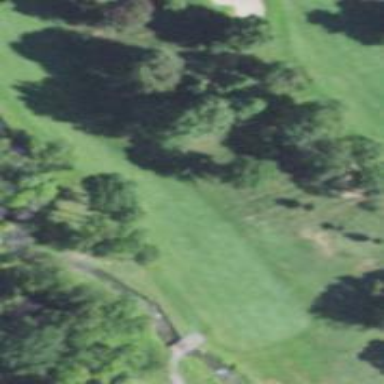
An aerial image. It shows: View of golf hole.